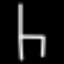
Label: chair